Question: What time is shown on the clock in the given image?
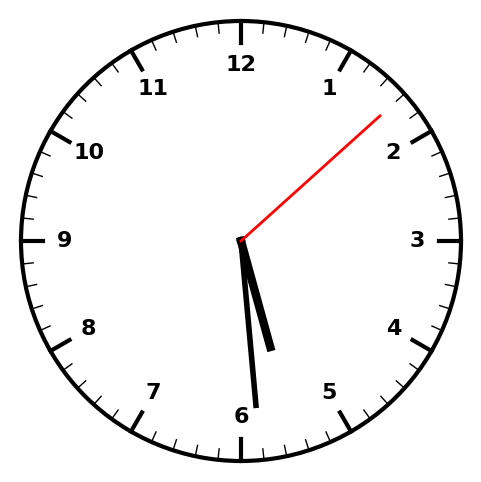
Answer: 05:29:08